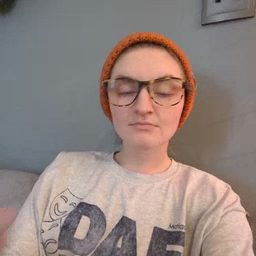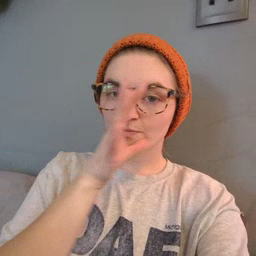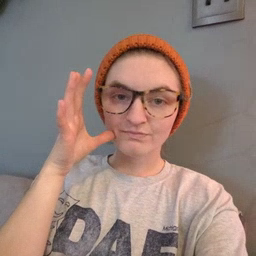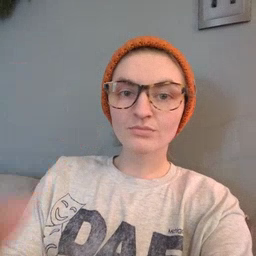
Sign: farm